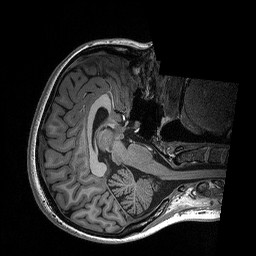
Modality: T1w
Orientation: axial
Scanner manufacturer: siemens
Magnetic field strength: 3 T